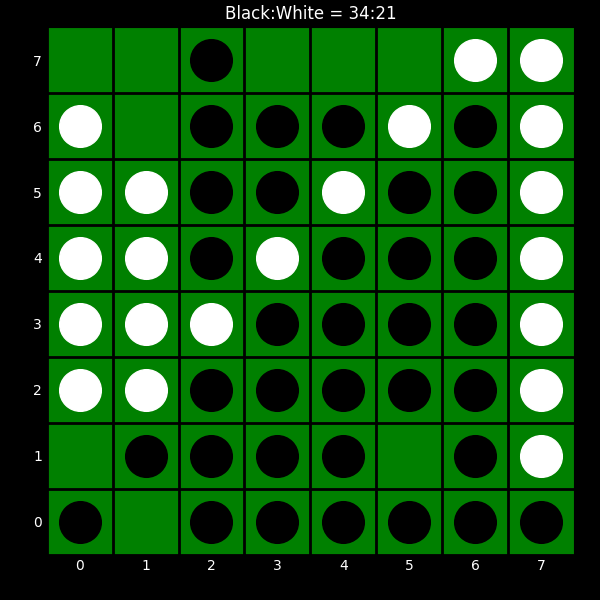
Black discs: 34
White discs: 21